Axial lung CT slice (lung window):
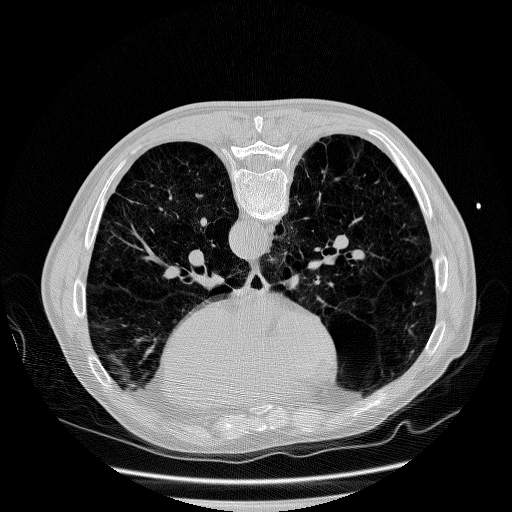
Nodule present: no